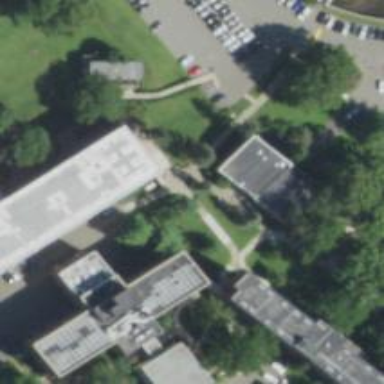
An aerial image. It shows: Nursing home.